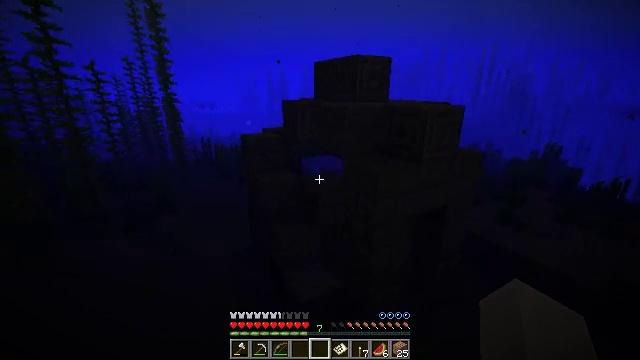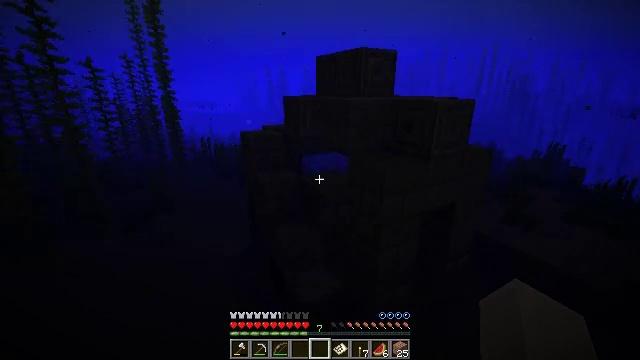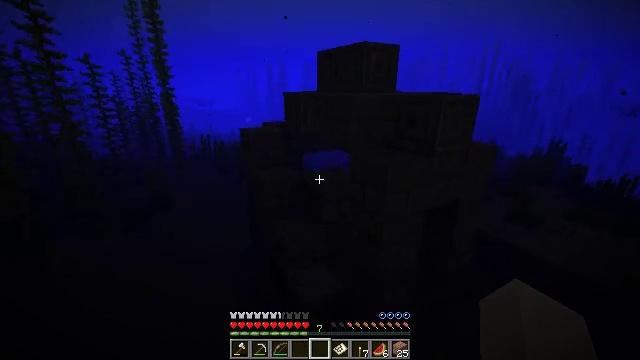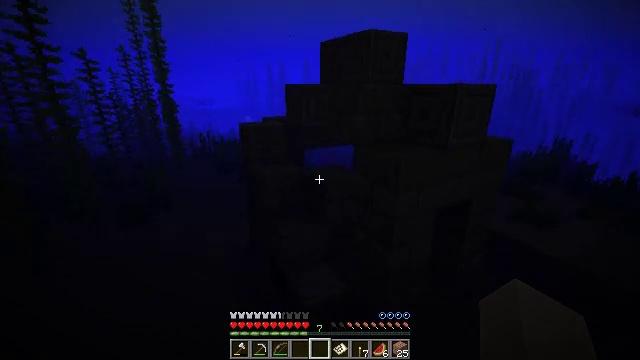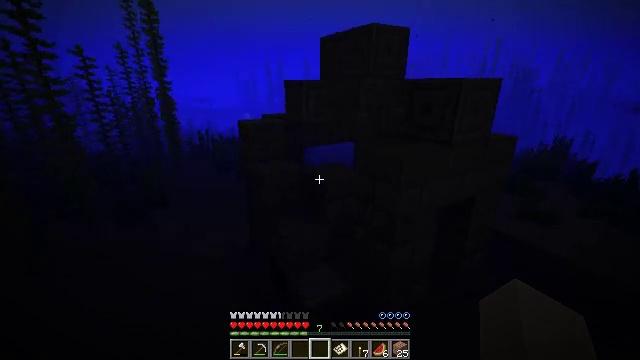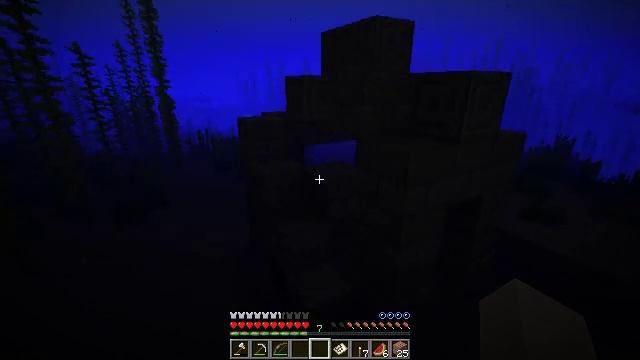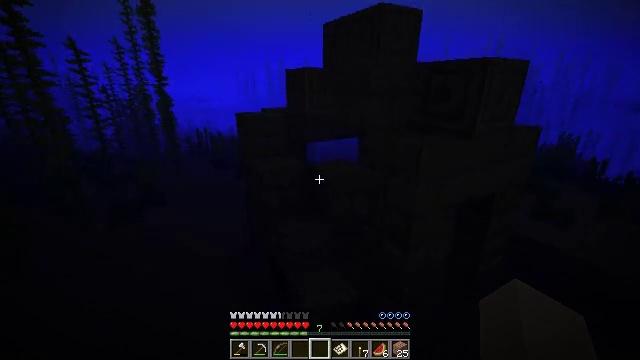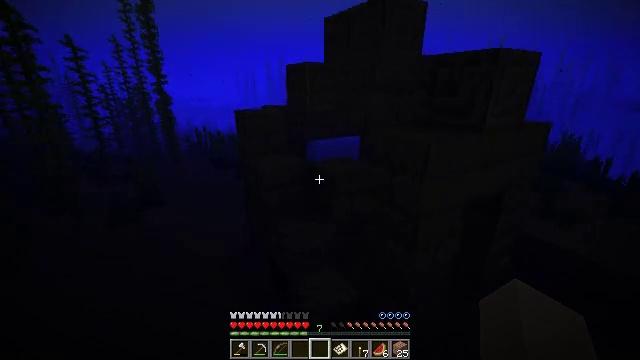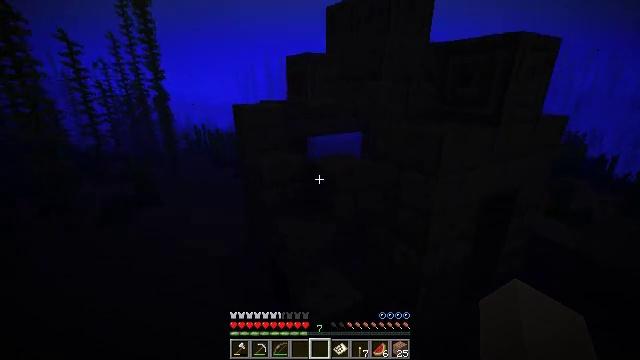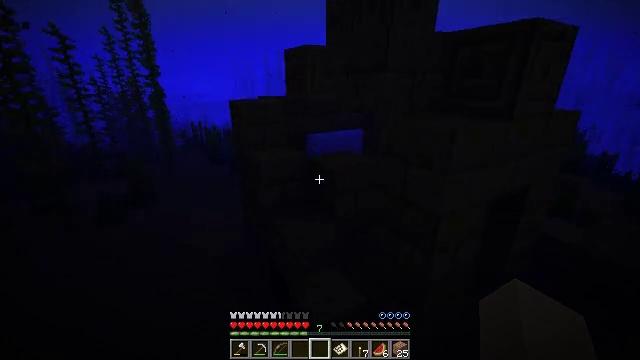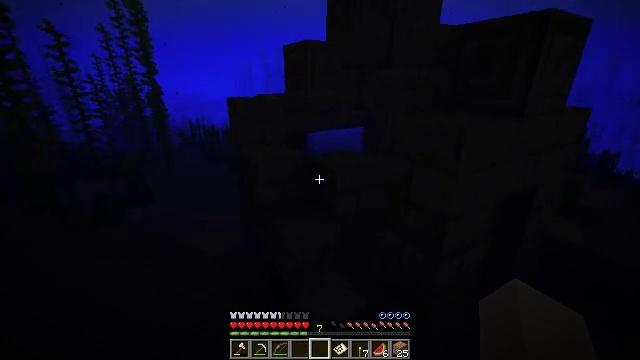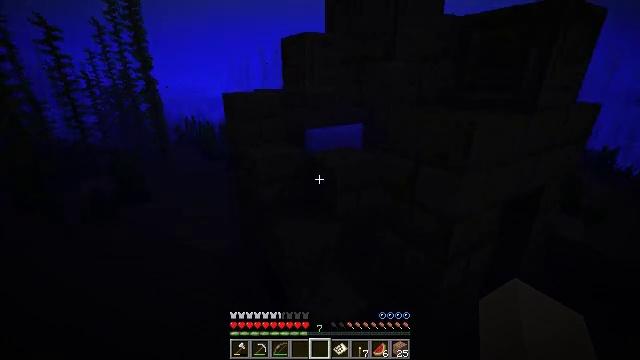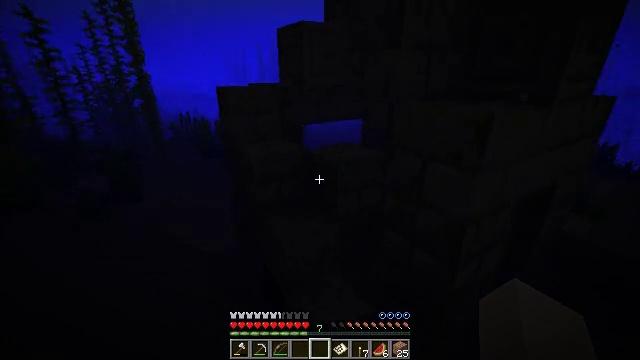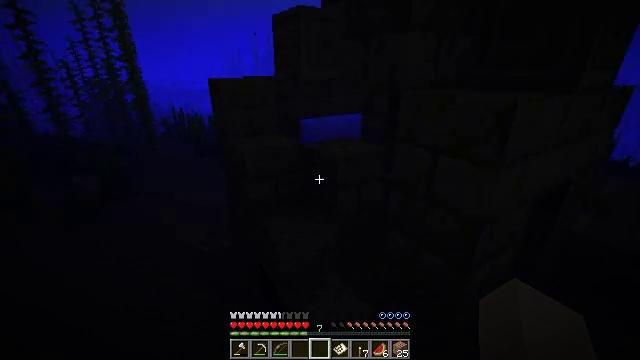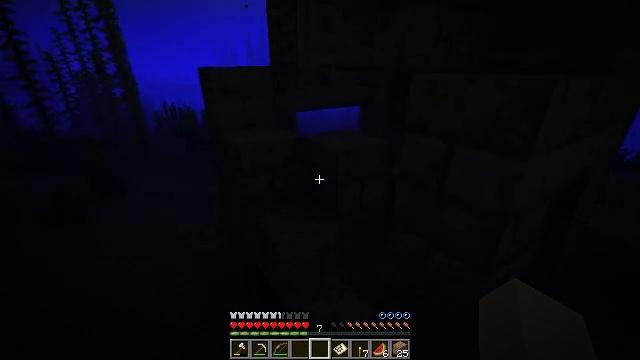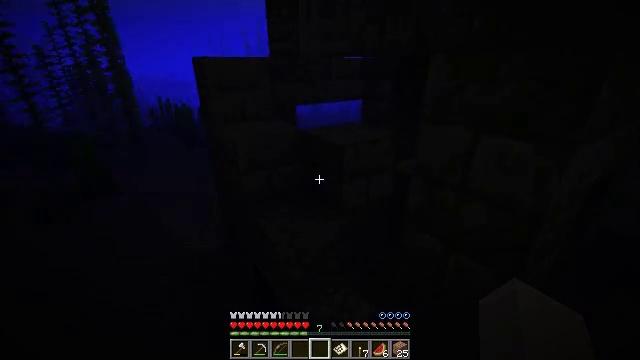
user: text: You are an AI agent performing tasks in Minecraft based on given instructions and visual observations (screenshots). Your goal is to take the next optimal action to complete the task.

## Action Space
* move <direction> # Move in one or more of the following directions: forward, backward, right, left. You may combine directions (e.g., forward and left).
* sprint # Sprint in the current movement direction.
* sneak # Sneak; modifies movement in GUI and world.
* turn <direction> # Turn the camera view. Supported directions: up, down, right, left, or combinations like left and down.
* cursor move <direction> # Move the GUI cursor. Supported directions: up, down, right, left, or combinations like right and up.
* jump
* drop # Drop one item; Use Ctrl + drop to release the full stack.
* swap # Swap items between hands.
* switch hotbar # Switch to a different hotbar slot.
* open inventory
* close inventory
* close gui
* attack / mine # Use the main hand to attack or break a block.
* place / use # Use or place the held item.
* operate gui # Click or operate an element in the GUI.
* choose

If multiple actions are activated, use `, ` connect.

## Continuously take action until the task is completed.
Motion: motion action
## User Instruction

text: Kill mobs in water.
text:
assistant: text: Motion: move forward and move left, sprint
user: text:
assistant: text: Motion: move forward, sprint
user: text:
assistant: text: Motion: move forward, sprint
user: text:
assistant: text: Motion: move forward, sprint
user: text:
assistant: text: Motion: move forward, sprint
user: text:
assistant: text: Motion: move forward, sprint
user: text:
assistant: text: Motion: move forward, sprint
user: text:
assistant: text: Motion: move forward, sprint, jump
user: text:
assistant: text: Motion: move forward, sprint, jump
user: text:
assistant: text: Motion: move forward, sprint, jump
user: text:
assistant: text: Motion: move forward, sprint
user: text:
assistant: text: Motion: move forward, sprint
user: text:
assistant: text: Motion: move forward and move left, sprint
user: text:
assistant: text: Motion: move forward and move left, sprint, turn right
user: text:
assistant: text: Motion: move forward and move left, sprint
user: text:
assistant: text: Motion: move forward and move left, sprint, turn right and down
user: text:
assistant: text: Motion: move forward, sprint, turn right and down
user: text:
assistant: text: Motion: move forward, sprint, turn right, jump
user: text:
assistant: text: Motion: move forward, sprint, turn right, jump
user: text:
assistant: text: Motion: move forward, sprint, turn right and down, jump
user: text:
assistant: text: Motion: move forward, sprint, turn right, jump
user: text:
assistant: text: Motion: move forward, sprint, turn right, jump
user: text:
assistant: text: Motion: move forward, sprint, turn right, jump
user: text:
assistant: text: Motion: move forward, sprint, turn right, jump
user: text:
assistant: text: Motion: move forward, sprint, turn right, jump
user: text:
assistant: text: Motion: move forward, sprint, turn right, jump
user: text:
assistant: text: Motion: sprint, jump
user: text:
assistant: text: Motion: sprint, jump
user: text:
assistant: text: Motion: sprint, jump
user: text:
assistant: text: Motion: sprint, turn right, jump